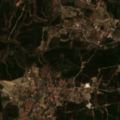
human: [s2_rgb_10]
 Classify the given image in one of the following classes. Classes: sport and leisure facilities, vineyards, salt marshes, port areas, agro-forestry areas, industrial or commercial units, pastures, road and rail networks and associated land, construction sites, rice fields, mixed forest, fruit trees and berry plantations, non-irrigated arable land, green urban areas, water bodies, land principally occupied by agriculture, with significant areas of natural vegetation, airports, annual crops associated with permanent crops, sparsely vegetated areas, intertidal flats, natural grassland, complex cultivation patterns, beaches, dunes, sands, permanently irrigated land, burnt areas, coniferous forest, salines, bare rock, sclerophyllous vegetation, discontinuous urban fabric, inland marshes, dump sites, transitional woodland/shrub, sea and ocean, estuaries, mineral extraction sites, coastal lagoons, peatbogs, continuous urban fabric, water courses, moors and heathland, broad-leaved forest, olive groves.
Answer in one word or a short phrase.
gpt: annual crops associated with permanent crops, moors and heathland, transitional woodland/shrub